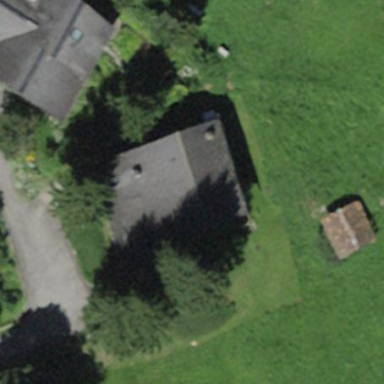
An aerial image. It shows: Simple and straightforward house.